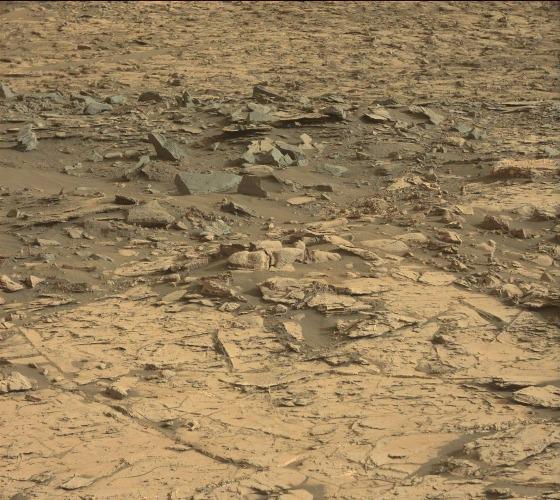
Terrain classes present: Bedrock, Gravel / Sand / Soil, Rock